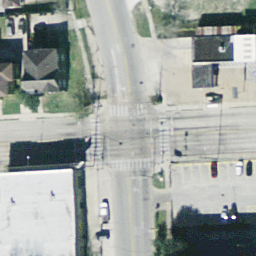
Label: intersection